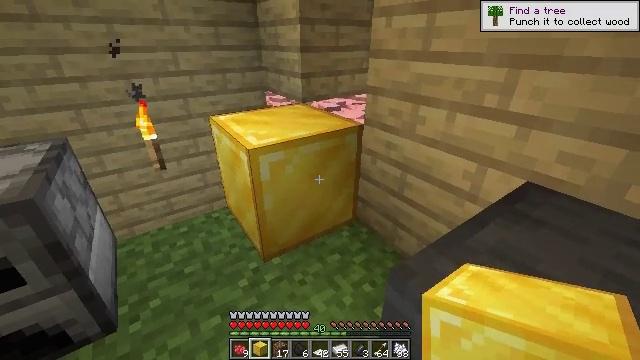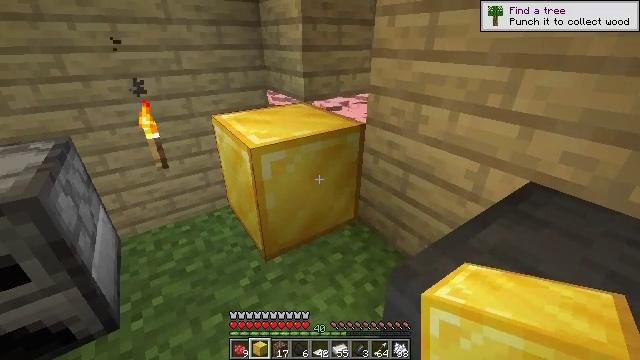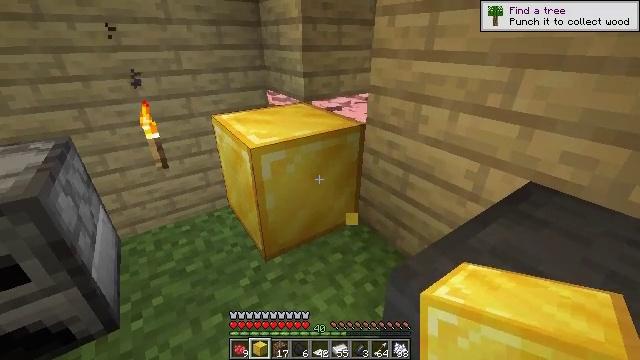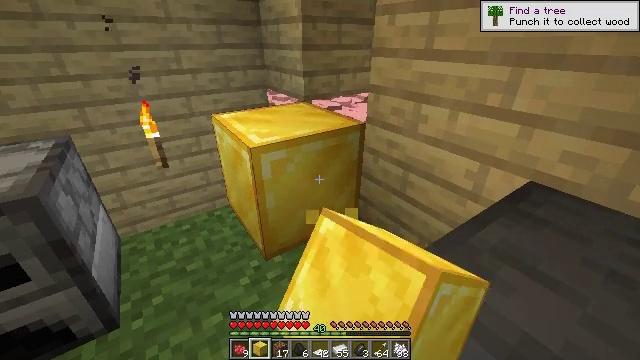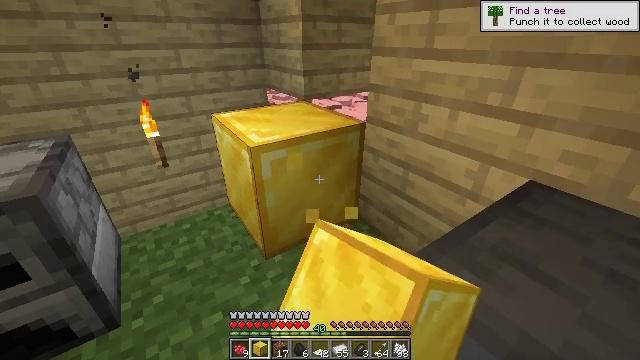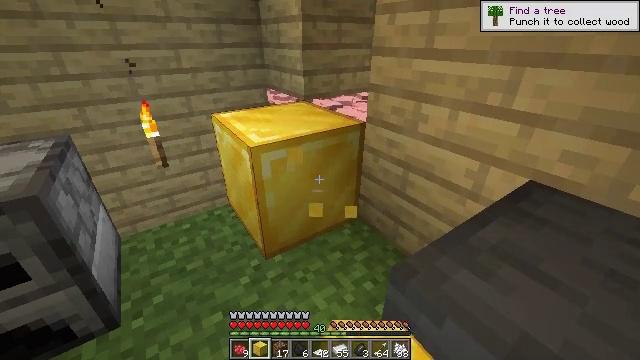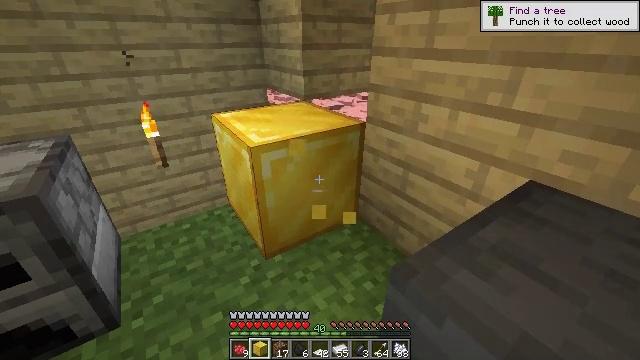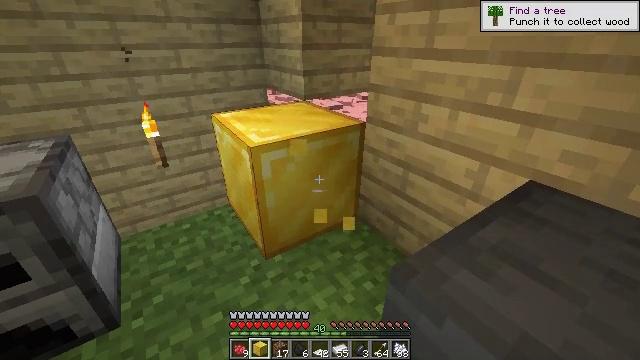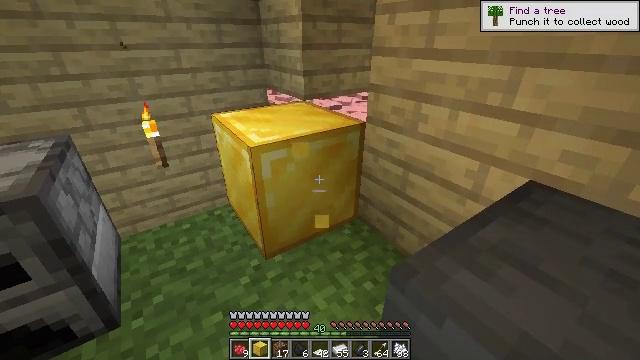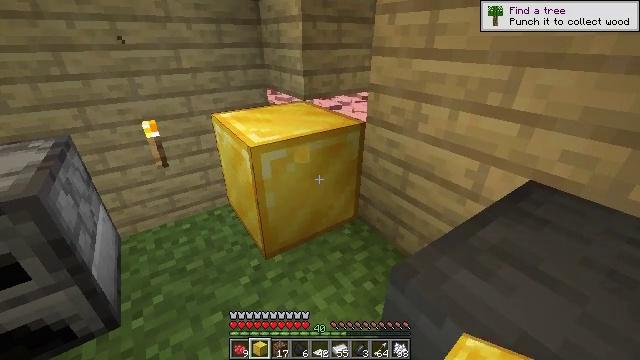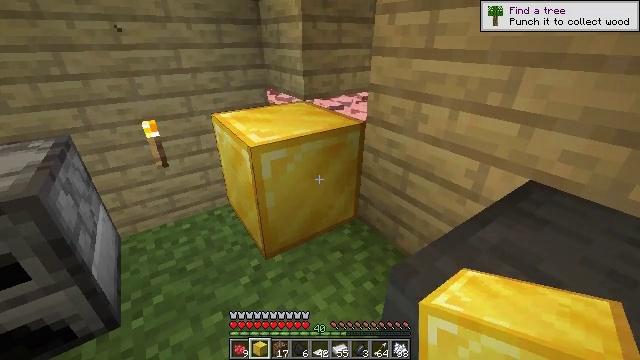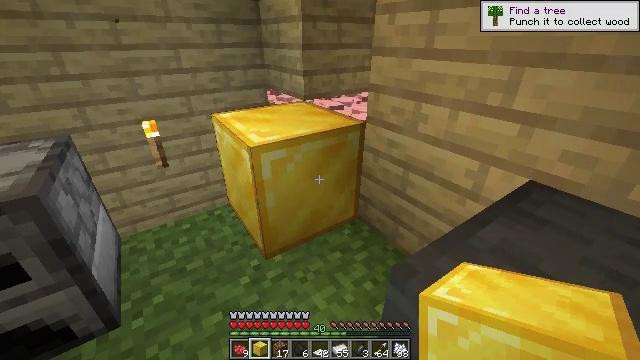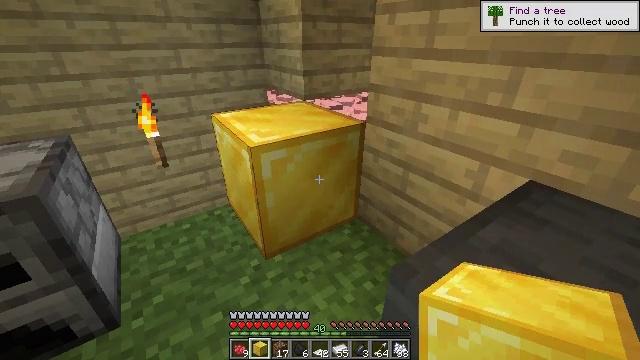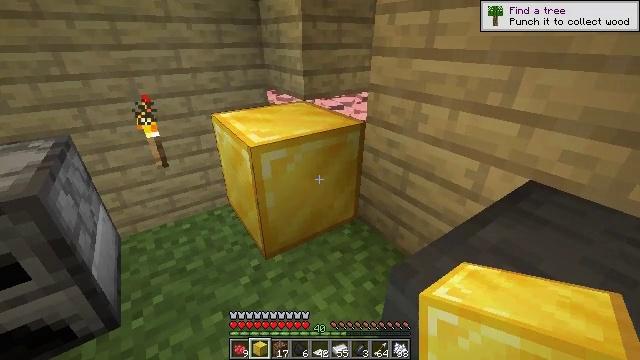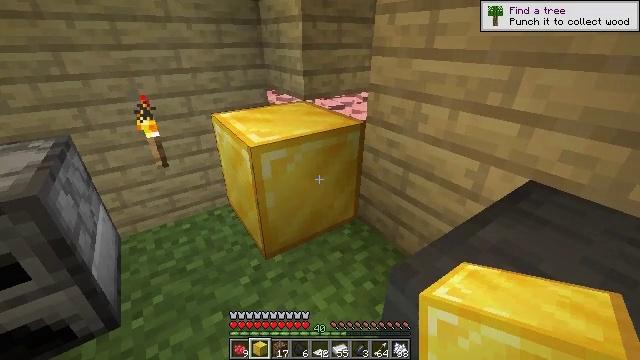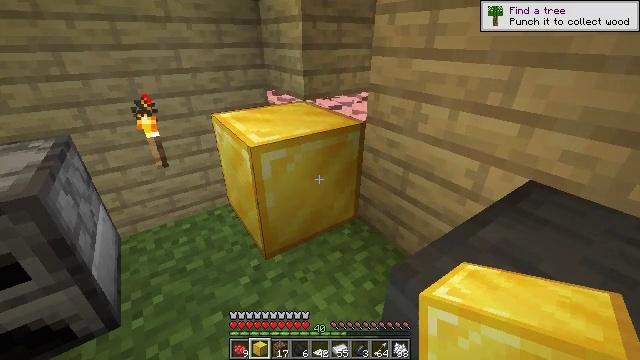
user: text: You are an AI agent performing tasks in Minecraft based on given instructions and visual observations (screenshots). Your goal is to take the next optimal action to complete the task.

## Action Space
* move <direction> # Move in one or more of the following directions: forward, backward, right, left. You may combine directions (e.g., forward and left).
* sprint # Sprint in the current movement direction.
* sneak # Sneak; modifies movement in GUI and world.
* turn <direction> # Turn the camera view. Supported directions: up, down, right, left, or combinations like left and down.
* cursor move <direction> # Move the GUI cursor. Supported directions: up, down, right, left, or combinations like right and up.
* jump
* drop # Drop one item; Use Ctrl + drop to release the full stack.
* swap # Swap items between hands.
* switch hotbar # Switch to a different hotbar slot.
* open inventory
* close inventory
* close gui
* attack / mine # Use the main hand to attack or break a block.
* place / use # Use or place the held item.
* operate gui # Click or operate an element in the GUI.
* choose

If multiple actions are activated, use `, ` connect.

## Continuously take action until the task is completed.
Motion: motion action
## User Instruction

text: Retrieve the valuable gold block.
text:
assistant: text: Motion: no_op
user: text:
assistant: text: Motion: attack / mine
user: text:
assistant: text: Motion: attack / mine
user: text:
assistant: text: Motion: attack / mine
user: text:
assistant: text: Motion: no_op
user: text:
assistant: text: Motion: no_op
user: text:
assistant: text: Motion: no_op
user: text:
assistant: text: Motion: no_op
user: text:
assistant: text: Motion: no_op
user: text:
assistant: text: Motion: no_op
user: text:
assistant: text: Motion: no_op
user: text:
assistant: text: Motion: no_op
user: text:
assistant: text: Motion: no_op
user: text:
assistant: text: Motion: no_op
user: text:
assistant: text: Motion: no_op
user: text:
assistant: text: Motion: attack / mine
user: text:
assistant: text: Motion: attack / mine
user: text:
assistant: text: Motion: no_op
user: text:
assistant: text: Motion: no_op
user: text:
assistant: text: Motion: no_op
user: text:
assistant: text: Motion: no_op
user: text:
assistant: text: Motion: no_op
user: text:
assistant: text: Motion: no_op
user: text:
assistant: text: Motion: turn left
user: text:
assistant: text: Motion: turn left and up
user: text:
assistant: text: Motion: no_op
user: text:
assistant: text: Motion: open inventory
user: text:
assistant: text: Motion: open inventory
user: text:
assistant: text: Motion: open inventory
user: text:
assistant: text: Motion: no_op